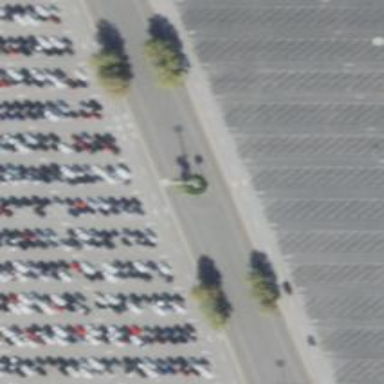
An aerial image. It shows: Designated parking area for trams located along service road.